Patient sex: M
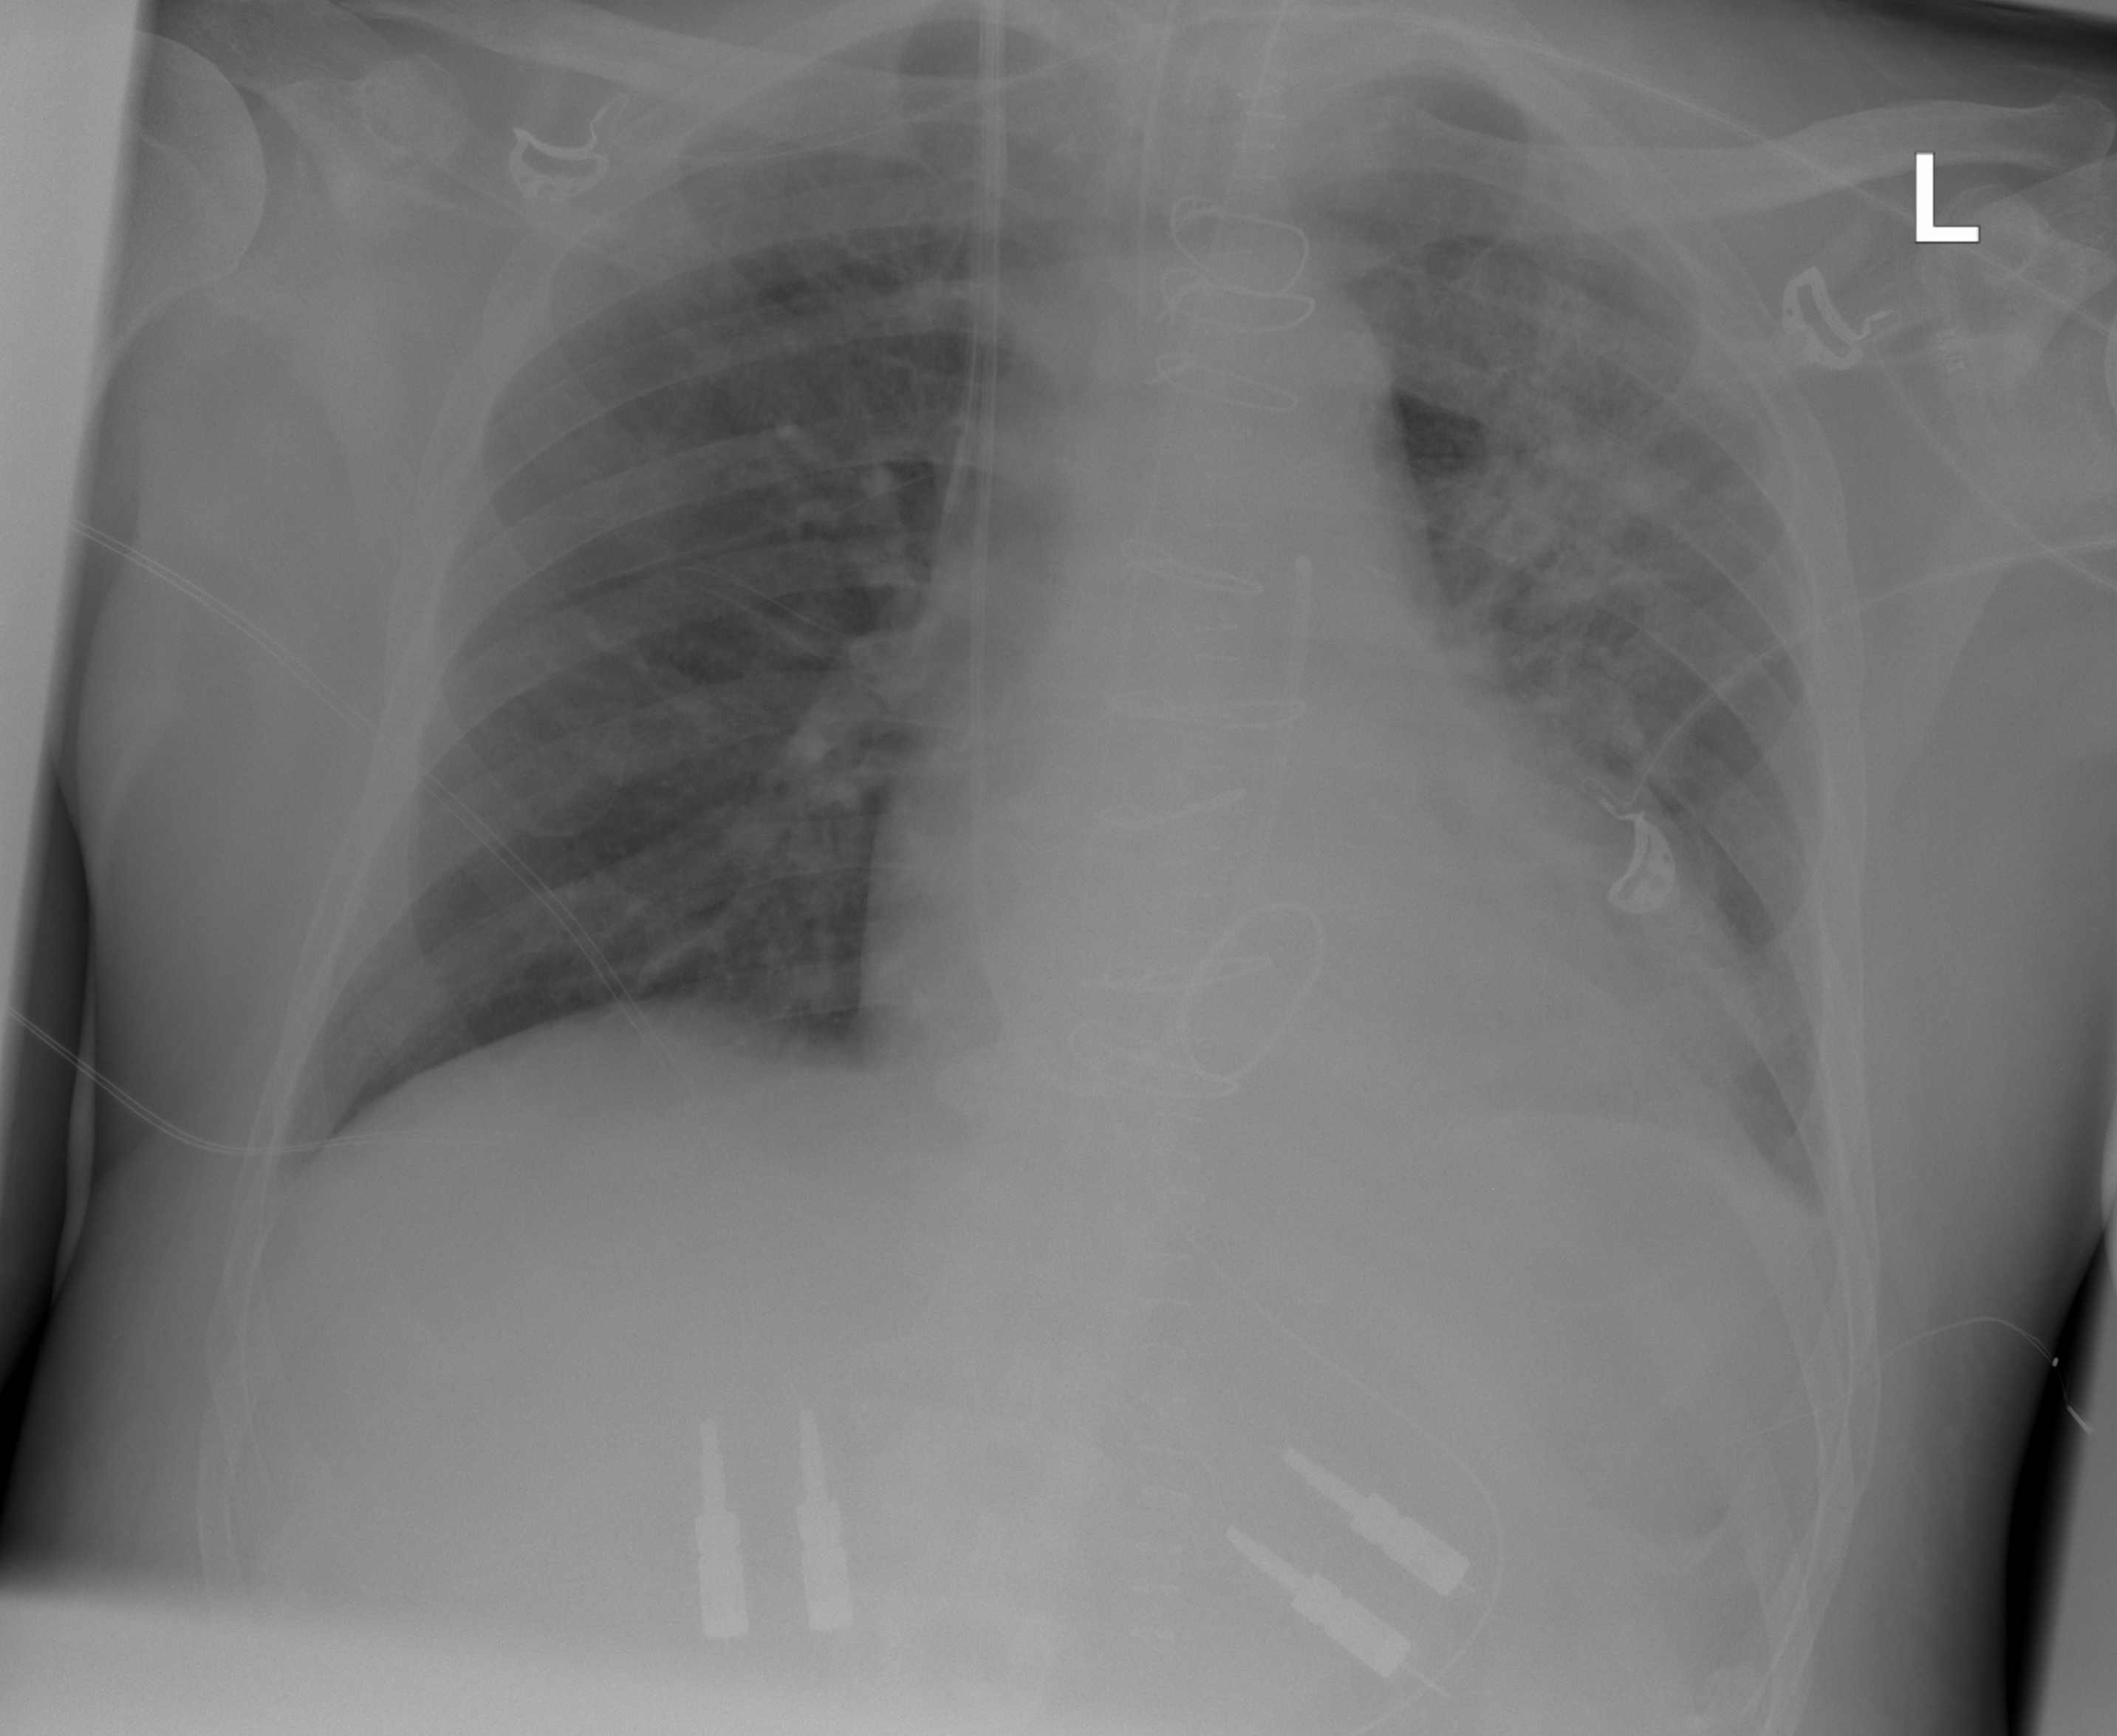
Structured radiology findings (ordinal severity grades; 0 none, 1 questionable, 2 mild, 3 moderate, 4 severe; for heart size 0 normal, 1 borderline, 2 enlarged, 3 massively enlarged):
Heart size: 2
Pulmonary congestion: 2
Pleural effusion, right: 0
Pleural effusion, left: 2
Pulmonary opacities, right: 0
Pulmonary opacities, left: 3
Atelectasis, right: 1
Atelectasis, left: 3